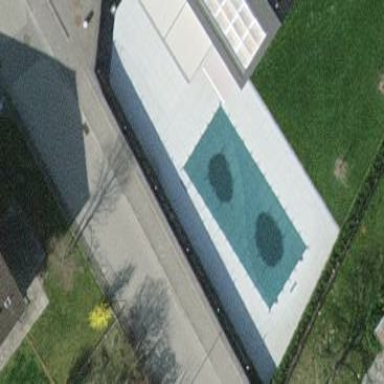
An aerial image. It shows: Swimming pool located in leisure land.